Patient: sex M, age 37
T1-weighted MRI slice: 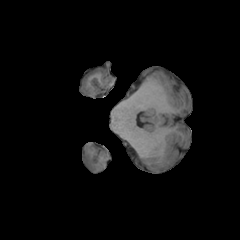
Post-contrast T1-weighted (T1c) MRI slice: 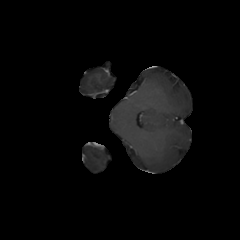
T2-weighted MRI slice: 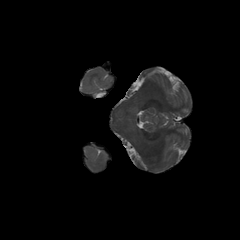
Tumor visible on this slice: no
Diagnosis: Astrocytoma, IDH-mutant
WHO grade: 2